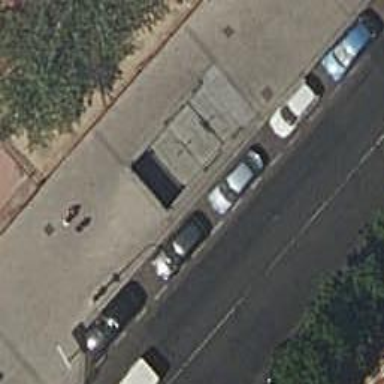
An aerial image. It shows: Subway entrance.